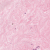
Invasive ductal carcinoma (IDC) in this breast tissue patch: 0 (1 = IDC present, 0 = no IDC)